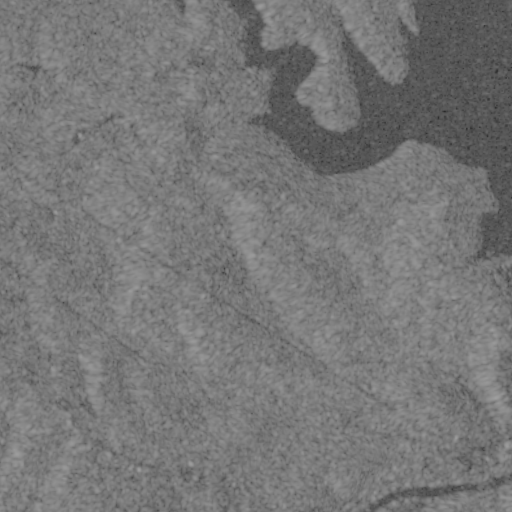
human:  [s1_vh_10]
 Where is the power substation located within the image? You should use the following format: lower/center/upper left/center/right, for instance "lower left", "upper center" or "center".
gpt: The power substation is located in the lower right of the image.
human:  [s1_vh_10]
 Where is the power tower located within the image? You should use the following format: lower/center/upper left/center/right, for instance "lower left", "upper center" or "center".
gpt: The power tower is located in the lower right of the image.
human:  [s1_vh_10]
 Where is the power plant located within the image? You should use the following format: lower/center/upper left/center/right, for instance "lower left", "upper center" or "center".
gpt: There is no power plant in the image.

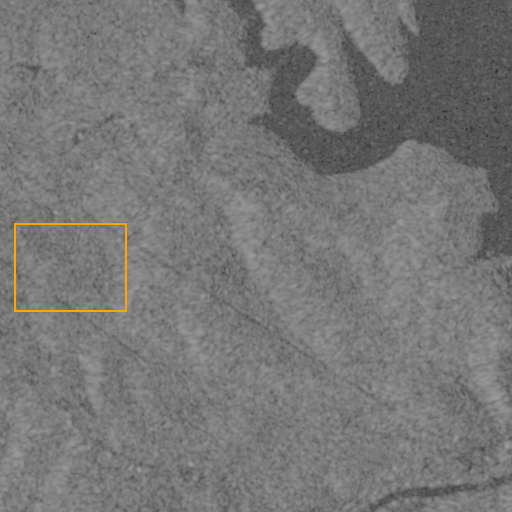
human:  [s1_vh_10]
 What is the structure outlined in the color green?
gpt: There is no green outline.
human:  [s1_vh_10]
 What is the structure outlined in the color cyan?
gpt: There is no structure outlined in cyan.